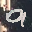
Label: 9